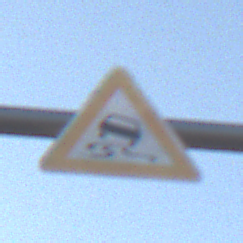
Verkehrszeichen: SchleuderOderRutschgefahr
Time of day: SunriseSunset
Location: Outdoor (Nature)
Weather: Clear
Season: NotSpecified
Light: Natural